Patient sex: F
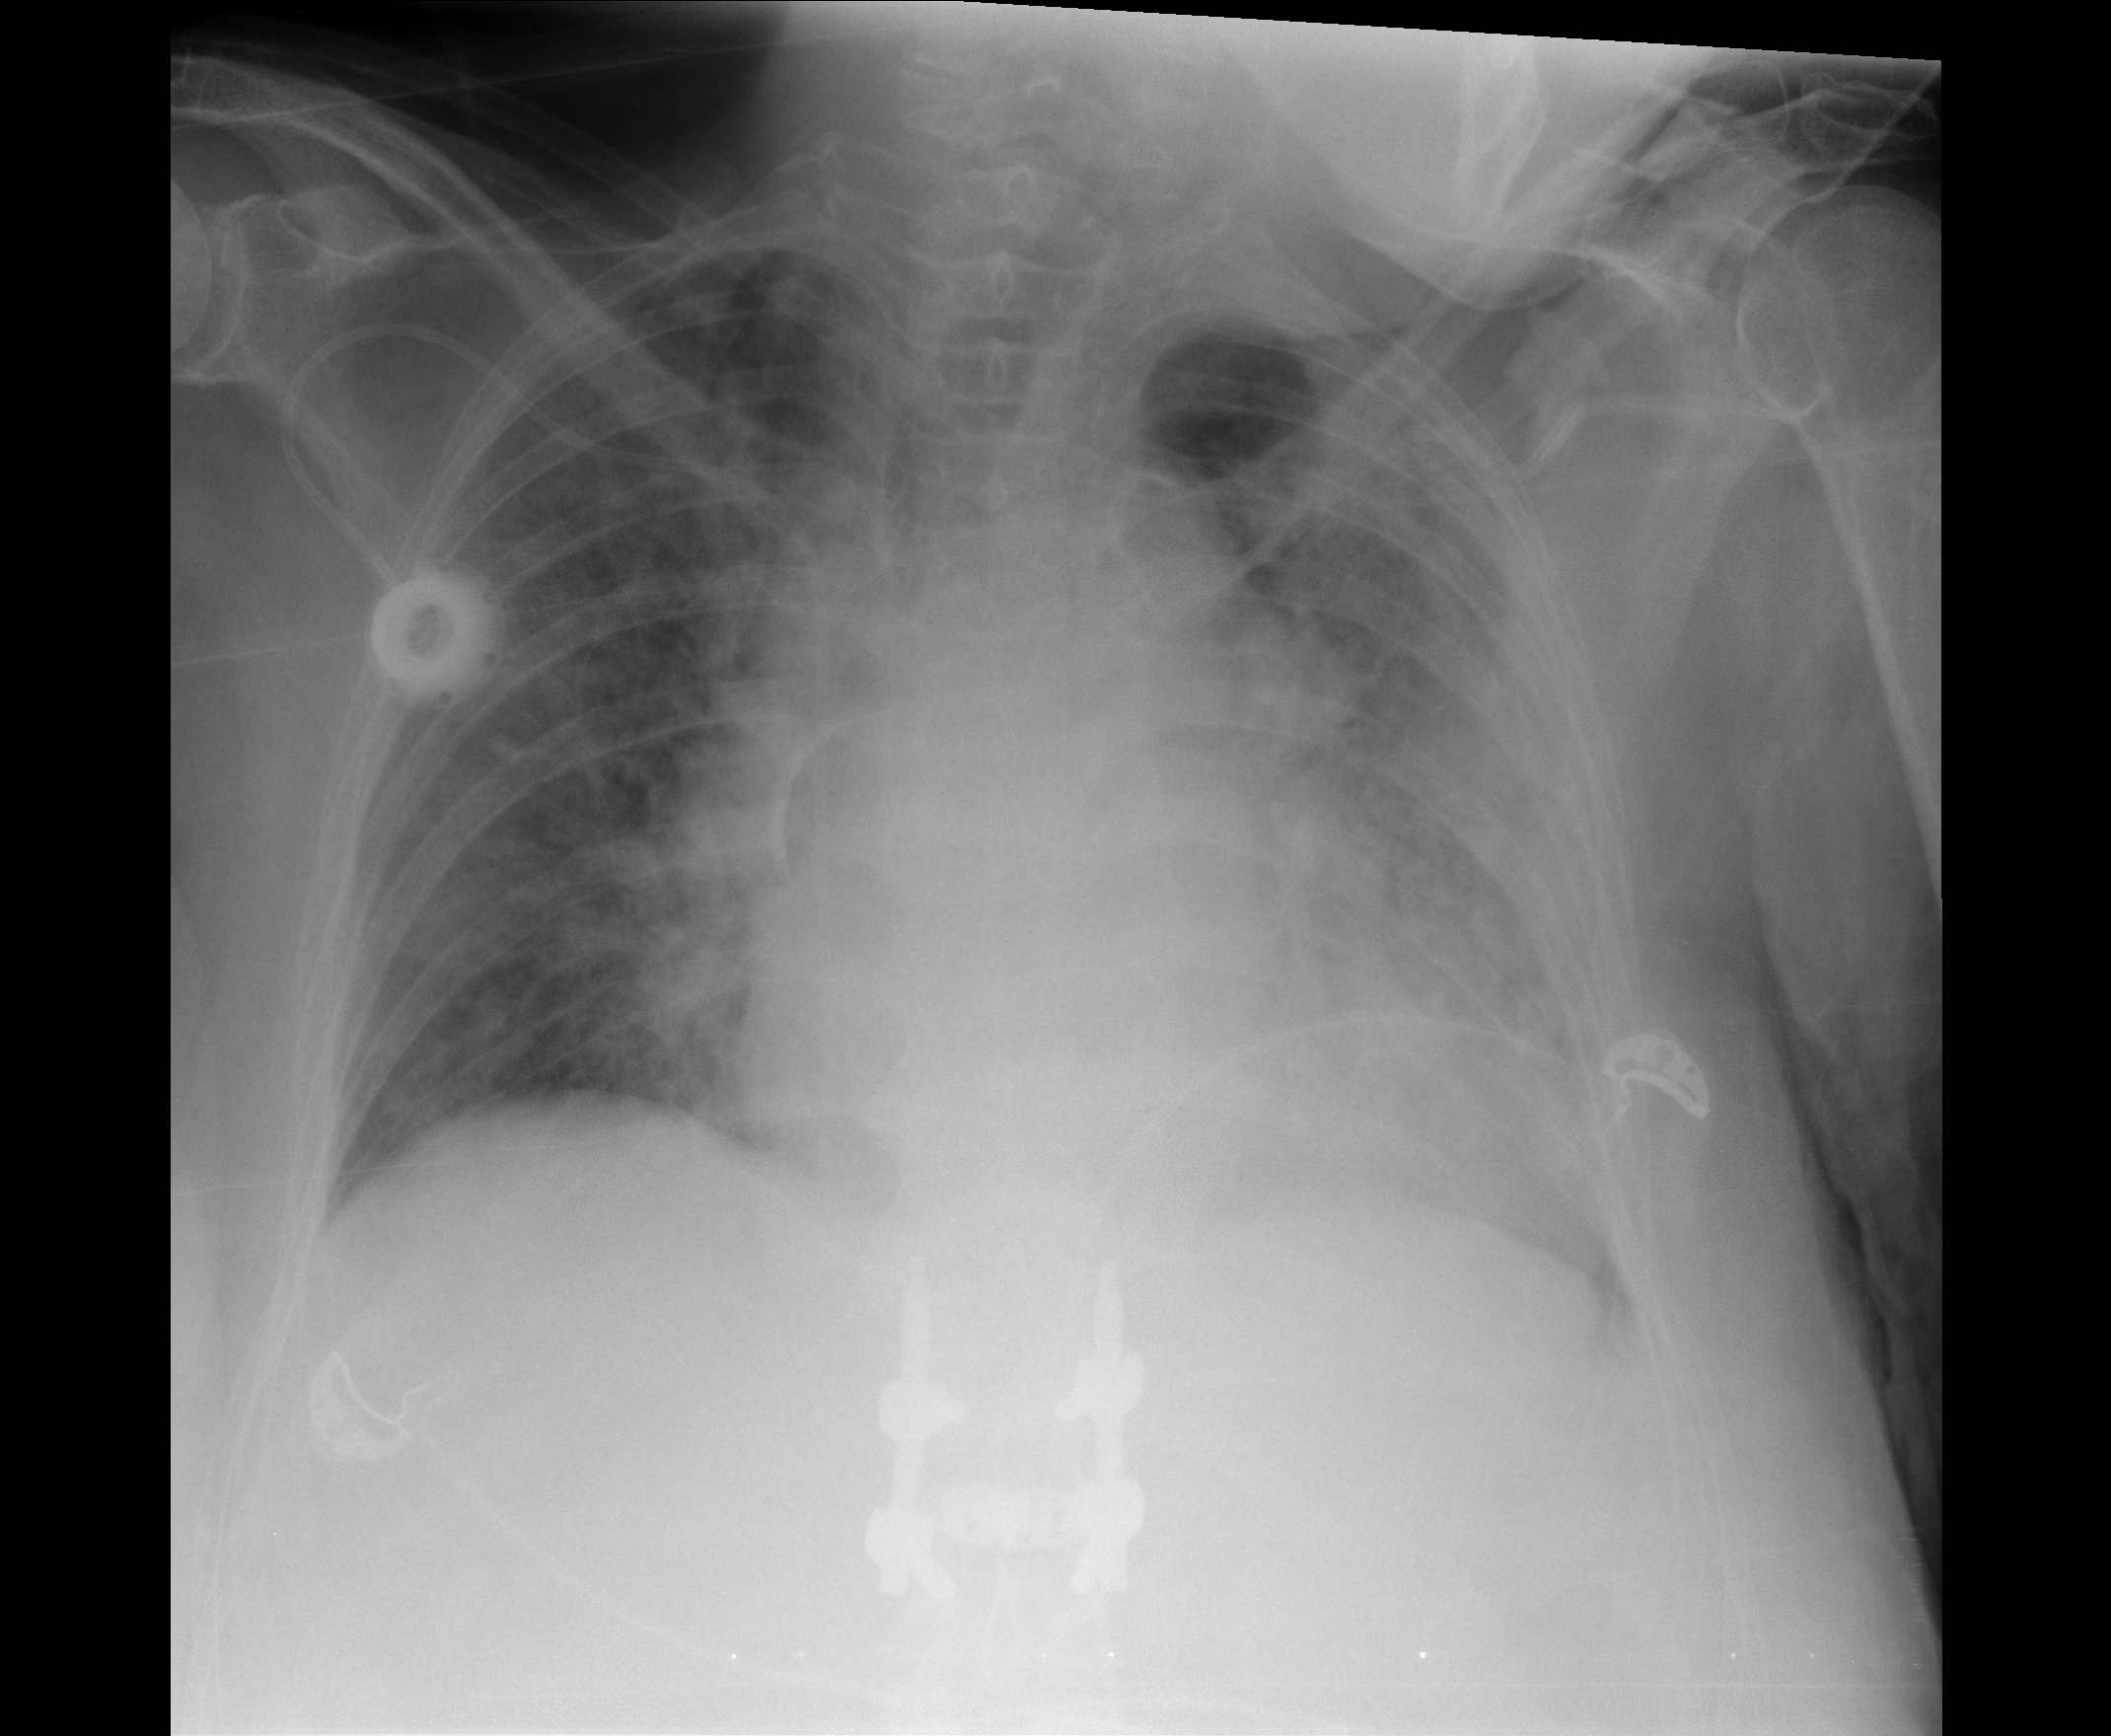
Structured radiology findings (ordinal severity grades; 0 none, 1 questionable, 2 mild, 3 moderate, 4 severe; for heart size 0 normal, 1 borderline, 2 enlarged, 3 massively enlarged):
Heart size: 2
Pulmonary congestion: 2
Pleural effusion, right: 0
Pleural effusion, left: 1
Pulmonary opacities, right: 3
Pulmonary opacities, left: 4
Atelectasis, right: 2
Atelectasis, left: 2